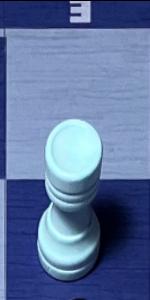
Label: Rook_White